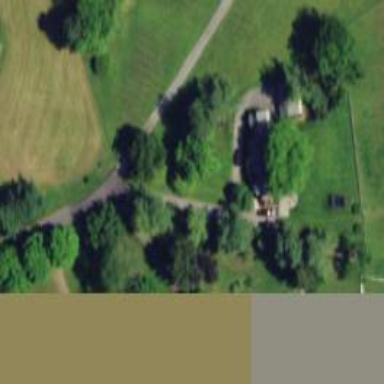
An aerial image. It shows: Driveway.